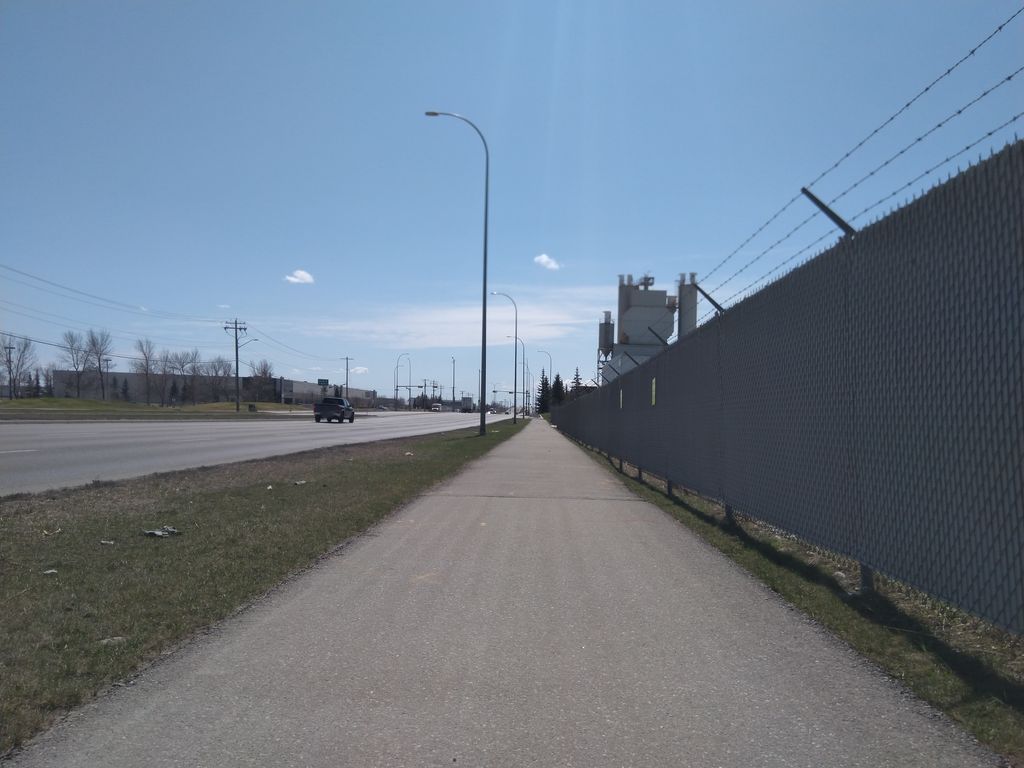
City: calgary